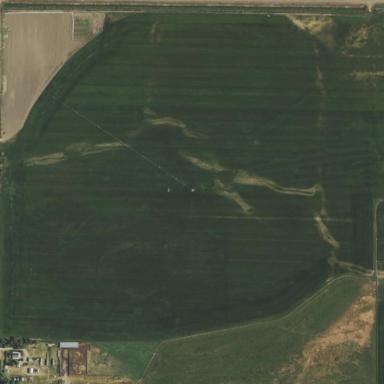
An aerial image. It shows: Farmland with pivot irrigation system.